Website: macys
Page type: billing-address
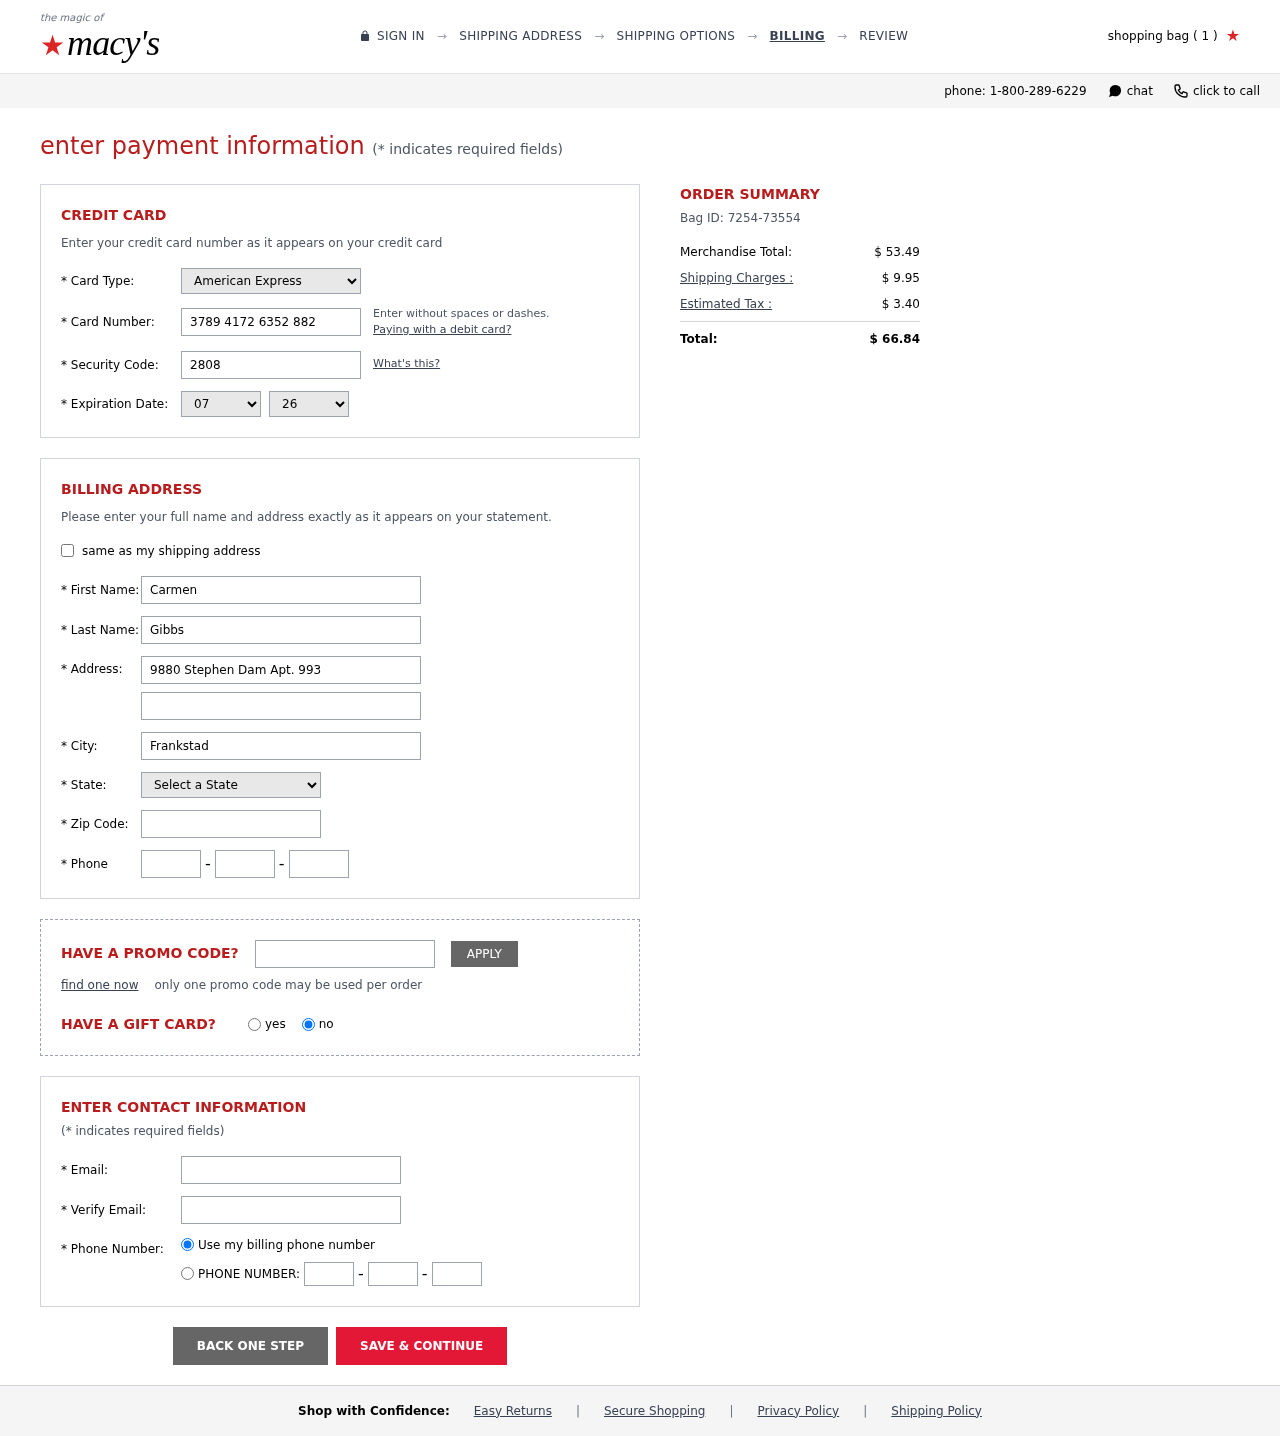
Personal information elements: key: PII_CARD_CVV
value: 2808
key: PII_CARD_EXPIRY_MONTH
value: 07
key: PII_CARD_EXPIRY_YEAR
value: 26
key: PII_CARD_NUMBER
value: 3789 4172 6352 882
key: PII_CARD_TYPE
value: American Express
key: PII_CITY
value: Frankstad
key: PII_EMAIL
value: carmen.gibbs@hotmail.com
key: PII_FIRSTNAME
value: Carmen
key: PII_LASTNAME
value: Gibbs
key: PII_PHONE_AREA
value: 654
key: PII_PHONE_PREFIX
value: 415
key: PII_PHONE_SUFFIX
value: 7239
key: PII_POSTCODE
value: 20749
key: PII_STATE_ABBR
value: CA
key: PII_STREET
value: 9880 Stephen Dam Apt. 993
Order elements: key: ORDER_NUM_ITEMS
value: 1
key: ORDER_ID
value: Bag ID: 7254-73554
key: ORDER_SUBTOTAL
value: $ 53.49
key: ORDER_SHIPPING_COST
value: $ 9.95
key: ORDER_TAX
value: $ 3.40
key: ORDER_TOTAL
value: $ 66.84